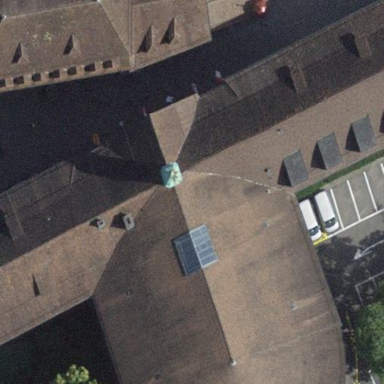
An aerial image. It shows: Government building with hipped roof shape.